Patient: sex M, age 47
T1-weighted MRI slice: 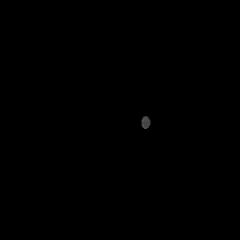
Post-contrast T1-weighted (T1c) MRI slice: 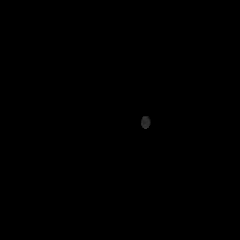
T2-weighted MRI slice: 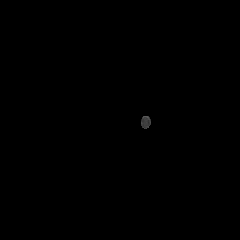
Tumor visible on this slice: no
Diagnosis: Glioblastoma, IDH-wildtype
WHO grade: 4